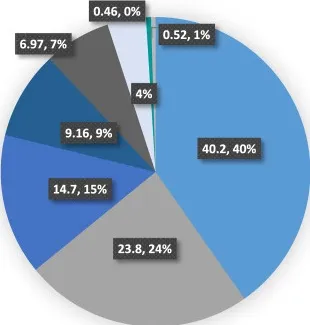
Naloxone distribution by setting.
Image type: radiology (ct)